Here is the envelope spectrum of one vibration snapshot from a rolling-element bearing, with each characteristic fault-frequency family marked on the frequency axis. Diagnose the bearing from this image, choosing from: normal, inner_race, outer_race, ball.
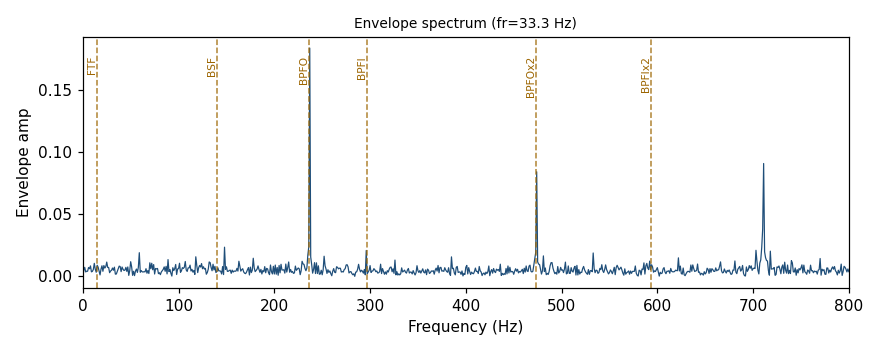
Answer: outer_race